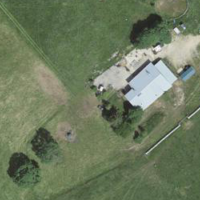
EUNIS habitat code: 24
Species observed at this site:
Myosotis scorpioides
Veronica chamaedrys
Mentha suaveolens